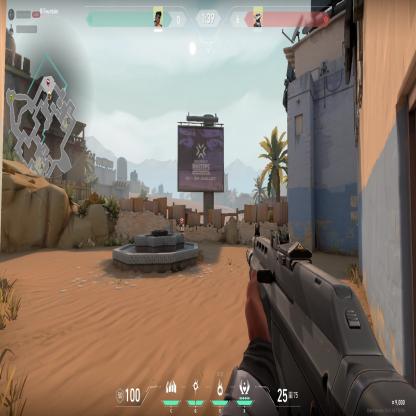
Label: enemy